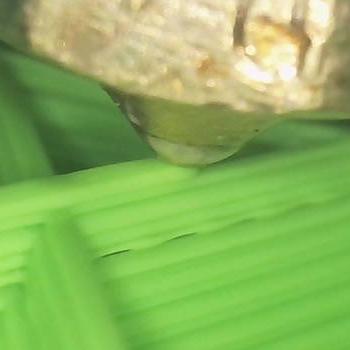
Flow rate: 224%